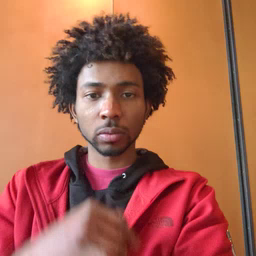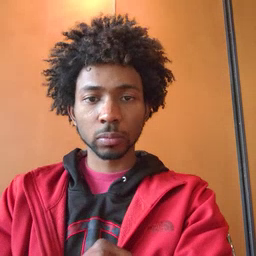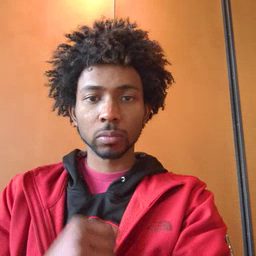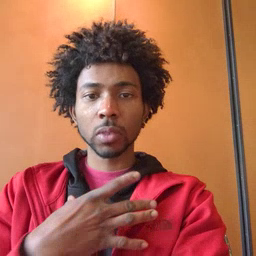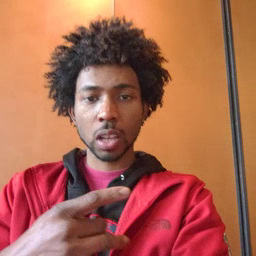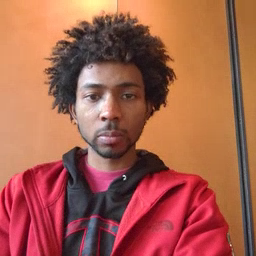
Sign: like